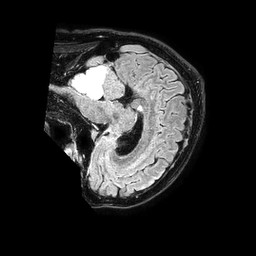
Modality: FLAIR
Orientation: sagittal
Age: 46
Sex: male
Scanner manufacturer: philips
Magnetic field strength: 1.5 T
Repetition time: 4.8 s
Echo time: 0.3 s